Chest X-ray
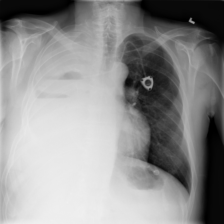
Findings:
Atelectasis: negative
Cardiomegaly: negative
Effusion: negative
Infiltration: negative
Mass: negative
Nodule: positive
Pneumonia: negative
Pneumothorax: negative
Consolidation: negative
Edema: negative
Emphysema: negative
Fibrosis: negative
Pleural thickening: negative
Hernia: negative